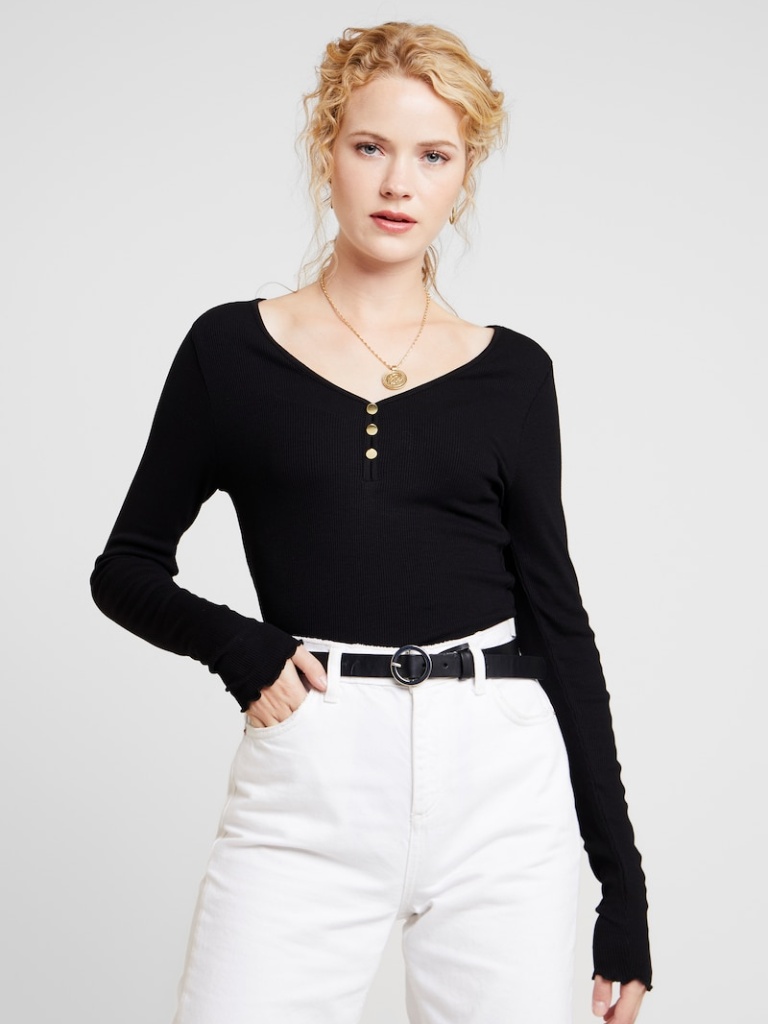
cotton tight a long-sleeved with the sleeves down hip length Fully Tucked in v-neck t-shirt